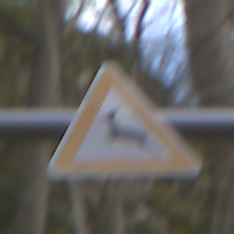
Verkehrszeichen: WildwechselRechts
Umgebung: Outdoor, Nature
Tageszeit: MorningAfternoon
Wetter: PartlyCloudy
Licht: Natural
Jahreszeit: NotSpecified
Kontrast: LowContrast